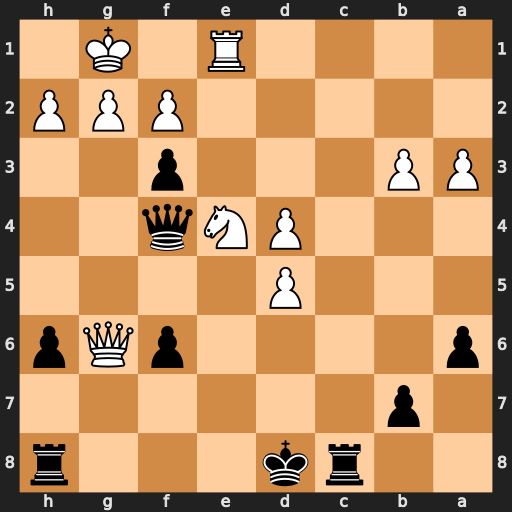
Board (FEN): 2rk3r/1p6/p4pQp/3P4/3PNq2/PP3p2/5PPP/4R1K1
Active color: b
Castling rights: -
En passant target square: -
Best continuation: Rc1 gxf3 Rxe1+